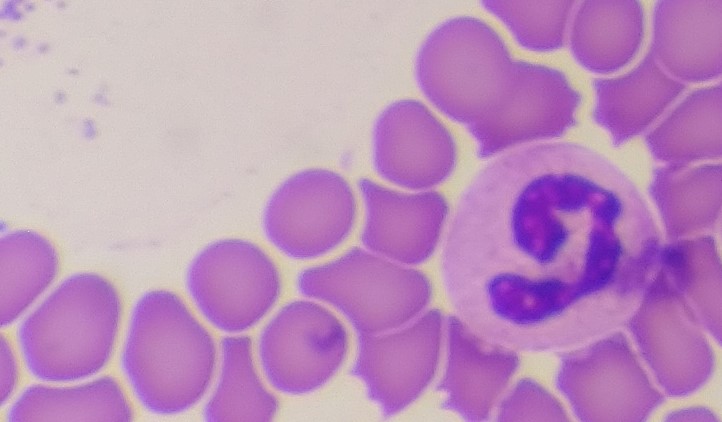
White blood cell type: Neutrophil